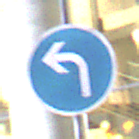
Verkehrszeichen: VorgeschriebeneFahrtrichtungLinks
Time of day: Night
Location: Outdoor (Urban)
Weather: PartlyCloudy
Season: NotSpecified
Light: Artificial